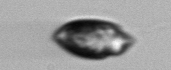
Label: Katodinium_or_Torodinium